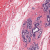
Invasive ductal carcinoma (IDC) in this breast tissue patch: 0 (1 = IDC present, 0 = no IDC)